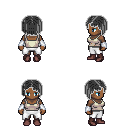
a pixel art fantasy rpg character, female body template, human, dark skin, white pirate shirt, white pants, gray pageboy hairstyle, white cloth bracers, maroon shoes, four views (front, back, left, right), 2x2 character sprite sheet, small pixel art, hard edges, no anti-aliasing